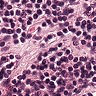
Metastatic tissue present: no